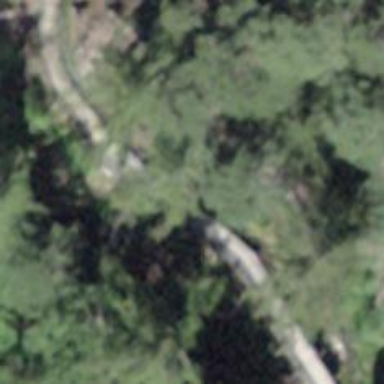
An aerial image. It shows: Path leading to bridge.